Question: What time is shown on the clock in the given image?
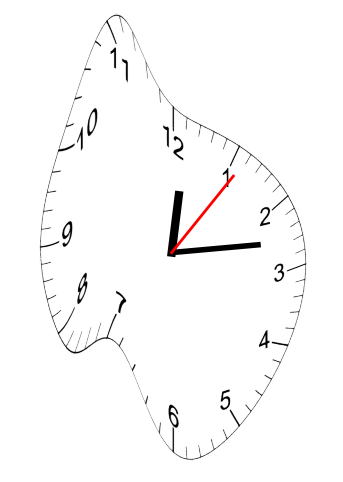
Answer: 12:13:06